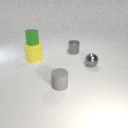
small gray metal cylinder behind small gray metal sphere